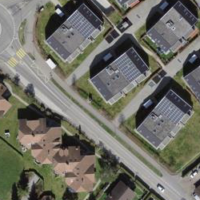
EUNIS habitat code: 55
Species observed at this site:
Centaurea scabiosa